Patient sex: M
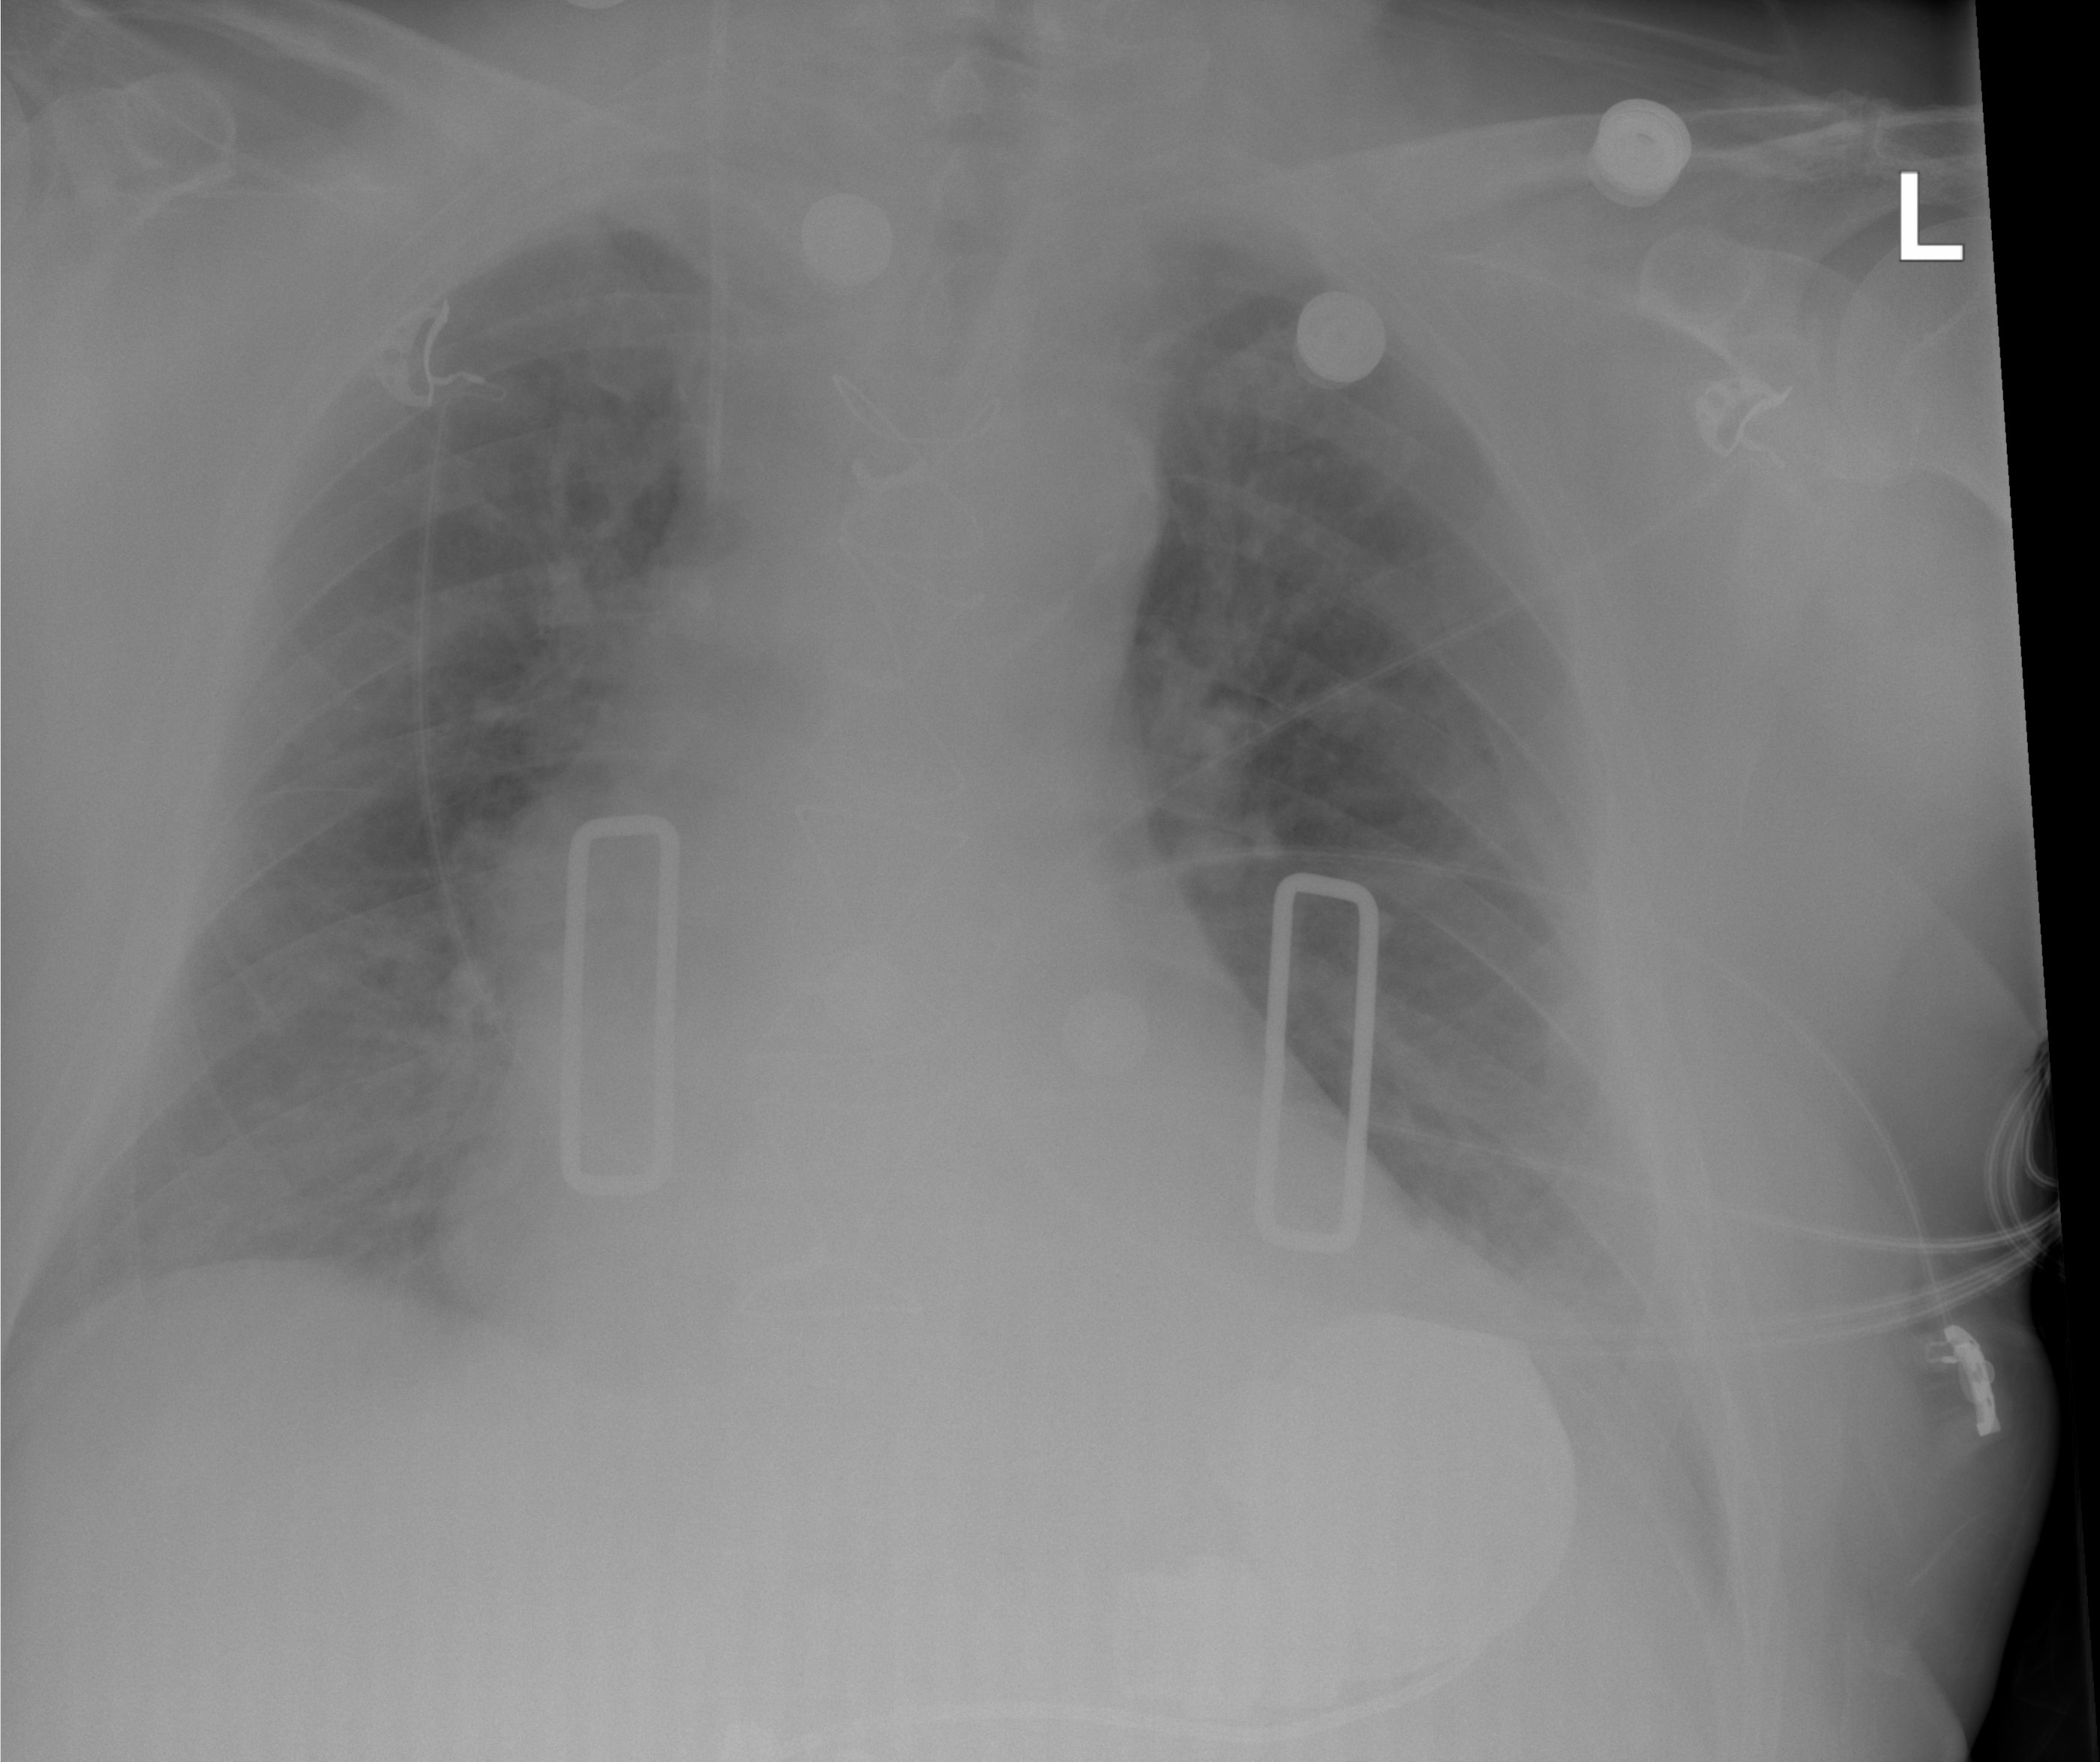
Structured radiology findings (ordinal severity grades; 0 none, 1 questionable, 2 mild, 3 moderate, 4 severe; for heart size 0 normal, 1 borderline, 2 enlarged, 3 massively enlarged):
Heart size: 2
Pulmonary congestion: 2
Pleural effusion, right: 2
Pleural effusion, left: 2
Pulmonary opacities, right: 0
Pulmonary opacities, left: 0
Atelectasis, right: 2
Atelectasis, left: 2